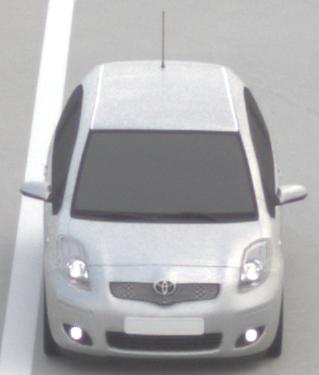
Make: Toyota
Model: Yaris 1.0
Detailed model: Yaris (XP13)
Model produced from: 2011/10
Model produced until: 2014/08
Doors: 3
Color: white
Road condition: dry road
Daytime: midday
Contrast: low contrast